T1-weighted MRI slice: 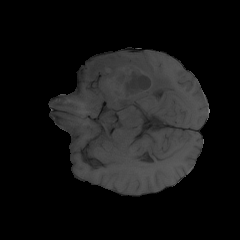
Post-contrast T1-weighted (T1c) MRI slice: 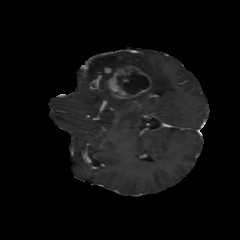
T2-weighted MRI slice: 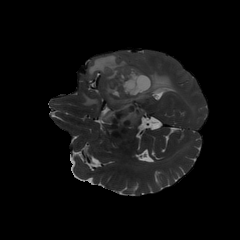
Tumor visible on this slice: yes